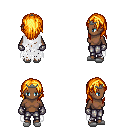
a pixel art fantasy rpg character, female body template, human, dark skin, white tattered cape, metal pants, light blonde long hairstyle, iron tiara, metal gloves, white slippers, four views (front, back, left, right), 2x2 character sprite sheet, small pixel art, hard edges, no anti-aliasing